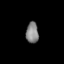
Tissue: lung
Cell type: Myeloid cells
Senescence score: 0.6938
Nuclear area (px): 256
Mean DAPI intensity: 130.973